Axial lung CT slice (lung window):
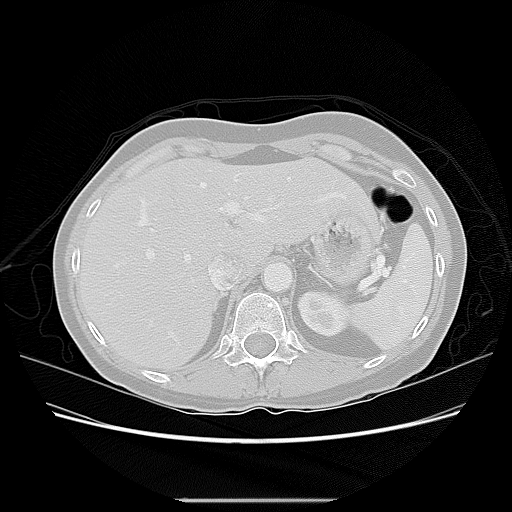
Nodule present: no